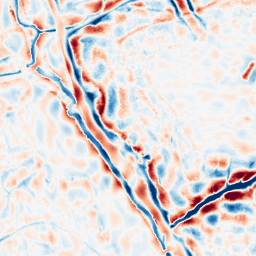
Category: wavelet
Decomposition family: wavelet_dwt
Decomposition parameters: wavelet: db8
level: 4
Upsampling method: cubic_mitchell
Upsampling parameters: scale: 4
Upsampling scale: 4